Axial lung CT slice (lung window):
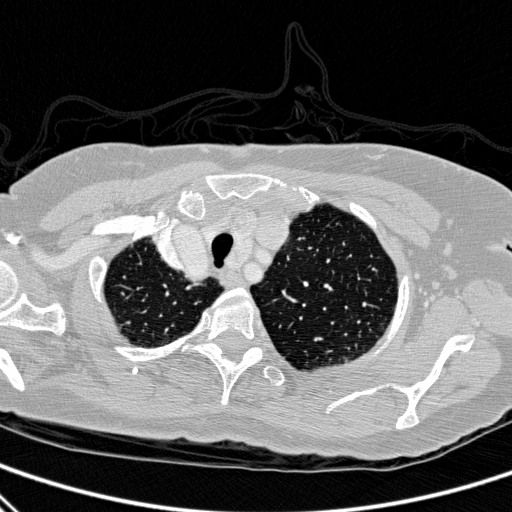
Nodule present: no